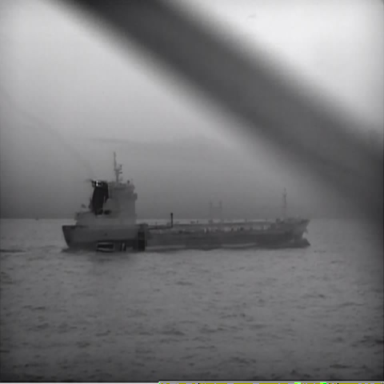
There is a liner in the infrared image.